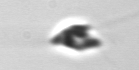
Label: Chrysochromulina_lanceolata